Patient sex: M
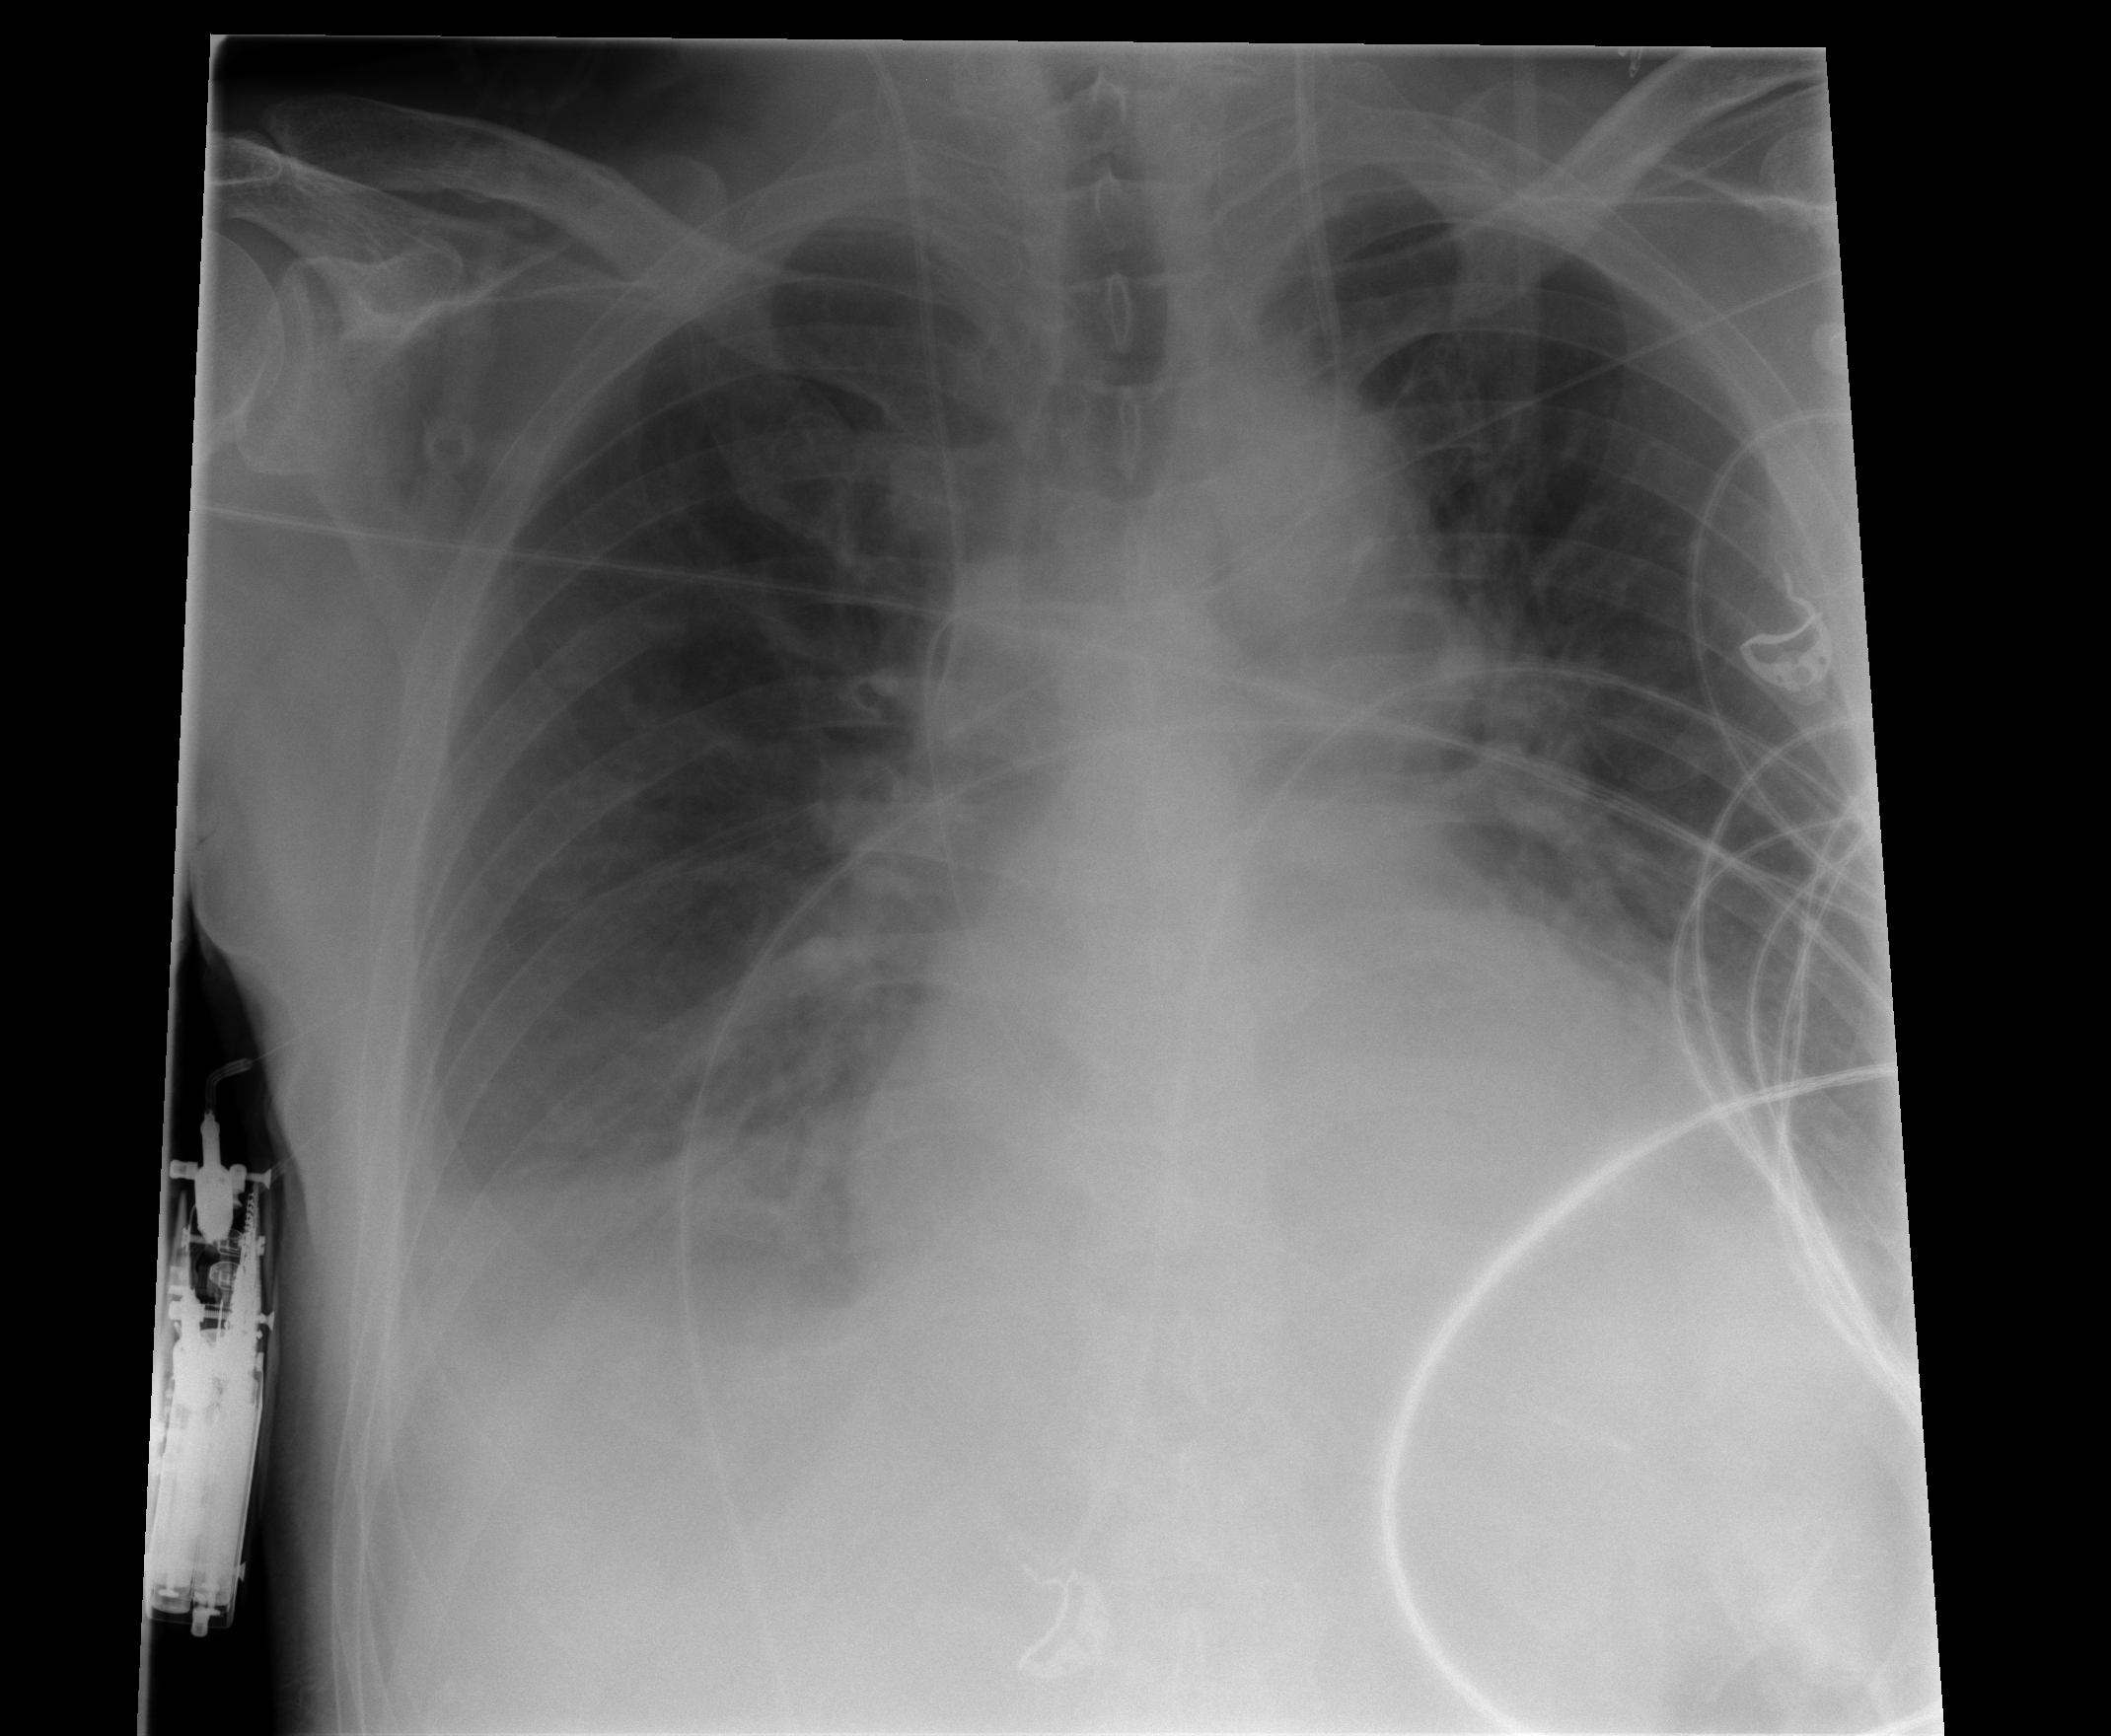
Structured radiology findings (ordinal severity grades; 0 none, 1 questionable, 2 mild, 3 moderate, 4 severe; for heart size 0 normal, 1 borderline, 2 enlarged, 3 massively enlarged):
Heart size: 1
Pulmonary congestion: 2
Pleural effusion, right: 2
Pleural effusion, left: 1
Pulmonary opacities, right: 2
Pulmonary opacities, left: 0
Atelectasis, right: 2
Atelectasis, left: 2